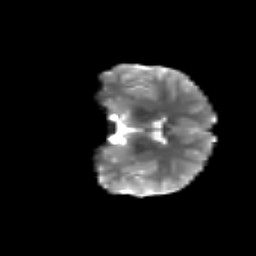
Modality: T2w
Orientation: coronal
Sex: male
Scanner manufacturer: siemens
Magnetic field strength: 3 T
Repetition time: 5 s
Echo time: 0.071 s